Interaction volume radius: 10 \u00c5
Interaction volume height: 35 \u00c5
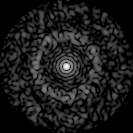
Disorder parameter: 0.8555